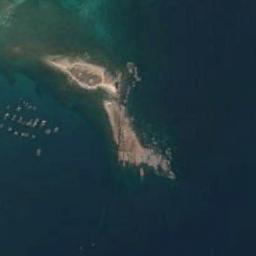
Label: island